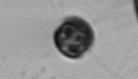
Label: Thalassiosira